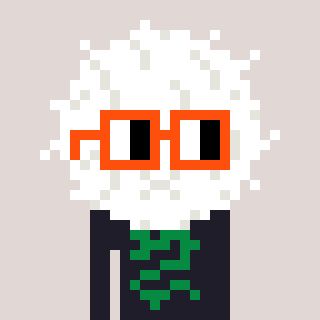
a pixel art character with square orange glasses, a cottonball-shaped head and a grayscale-colored body on a warm background